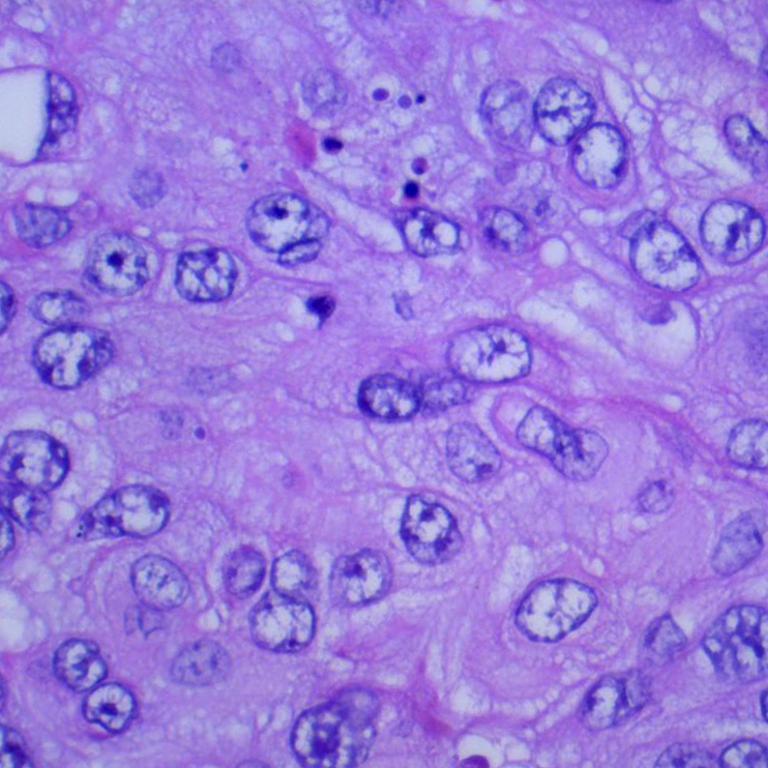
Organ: lung
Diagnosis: squamous carcinomas